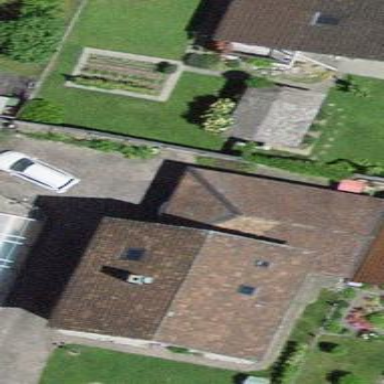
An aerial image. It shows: Detached building.